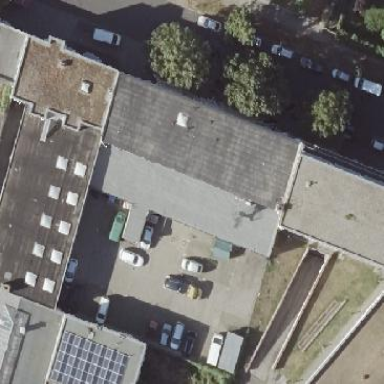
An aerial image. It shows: Flat-roofed building.